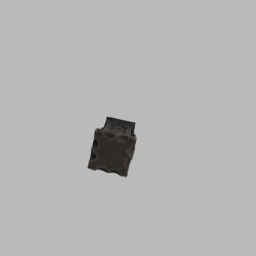
Label: decoration